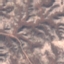
Land use / land cover: HerbaceousVegetation